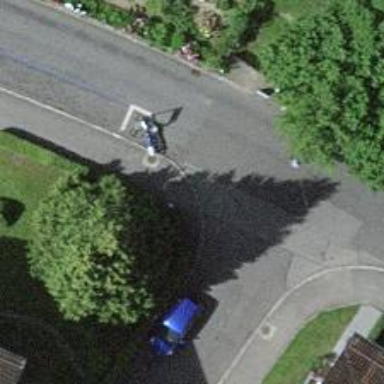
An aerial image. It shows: Regular kerb.